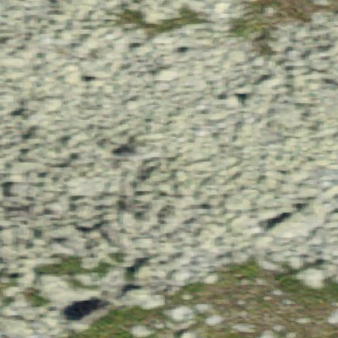
Label: other